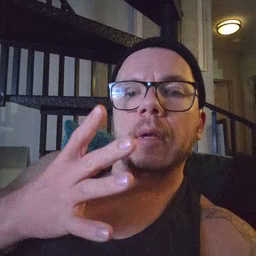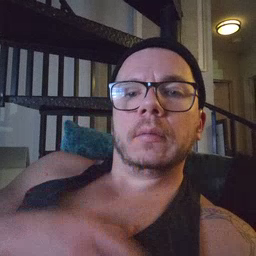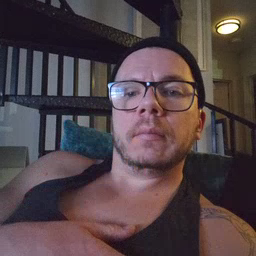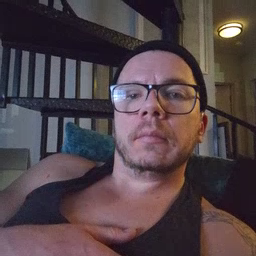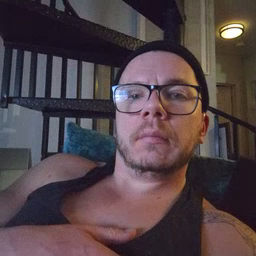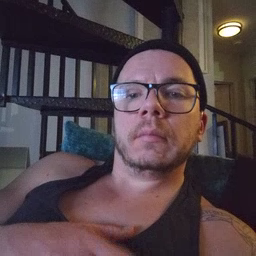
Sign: hate